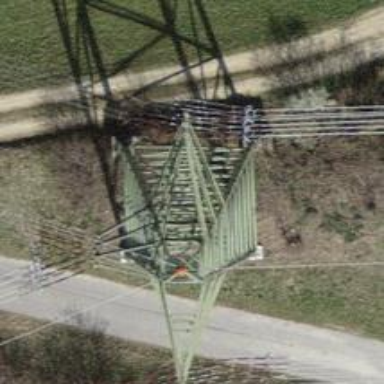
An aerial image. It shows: Towering power structure.